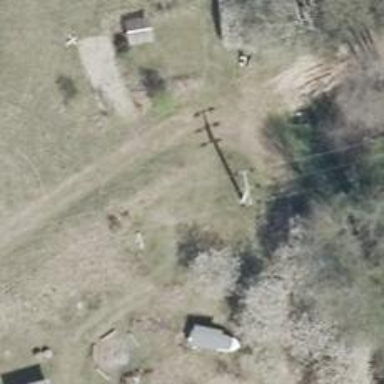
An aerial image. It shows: Driveway leading to service road.